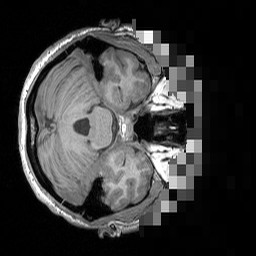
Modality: T1w
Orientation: axial
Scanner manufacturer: siemens
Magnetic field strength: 3 T
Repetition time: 1.5 s
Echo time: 0.00291 s